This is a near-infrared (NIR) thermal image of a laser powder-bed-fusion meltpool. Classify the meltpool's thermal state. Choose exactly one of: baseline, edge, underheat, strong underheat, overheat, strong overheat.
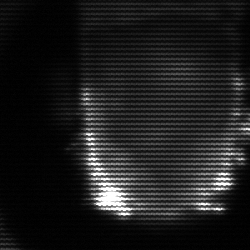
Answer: baseline